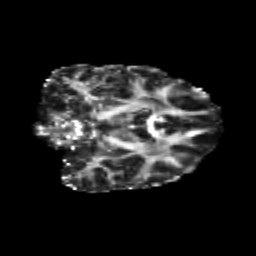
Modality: FA
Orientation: coronal
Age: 25
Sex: female
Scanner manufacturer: siemens
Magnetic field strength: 3 T
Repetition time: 3.5 s
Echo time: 0.104 s